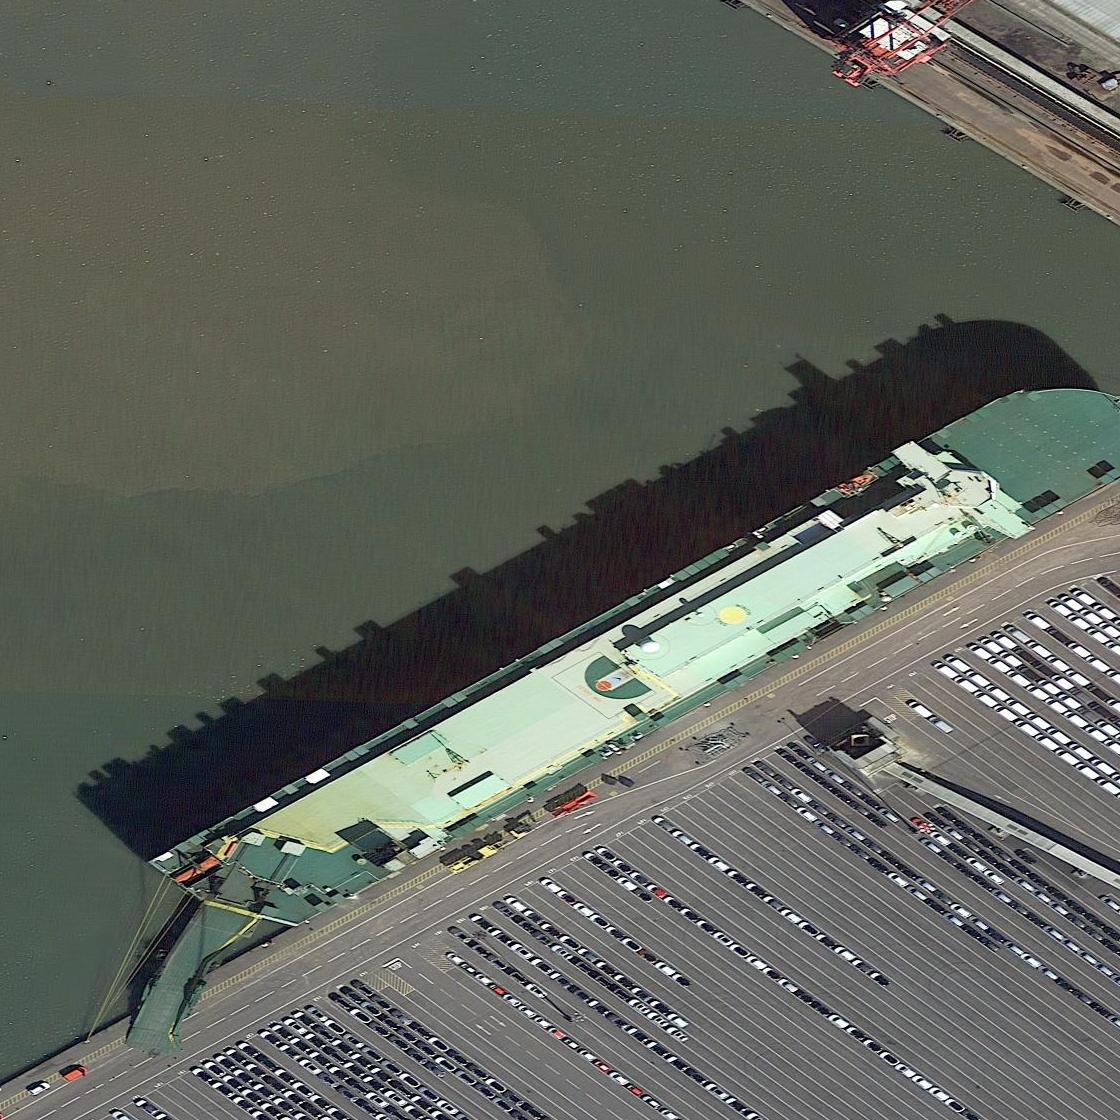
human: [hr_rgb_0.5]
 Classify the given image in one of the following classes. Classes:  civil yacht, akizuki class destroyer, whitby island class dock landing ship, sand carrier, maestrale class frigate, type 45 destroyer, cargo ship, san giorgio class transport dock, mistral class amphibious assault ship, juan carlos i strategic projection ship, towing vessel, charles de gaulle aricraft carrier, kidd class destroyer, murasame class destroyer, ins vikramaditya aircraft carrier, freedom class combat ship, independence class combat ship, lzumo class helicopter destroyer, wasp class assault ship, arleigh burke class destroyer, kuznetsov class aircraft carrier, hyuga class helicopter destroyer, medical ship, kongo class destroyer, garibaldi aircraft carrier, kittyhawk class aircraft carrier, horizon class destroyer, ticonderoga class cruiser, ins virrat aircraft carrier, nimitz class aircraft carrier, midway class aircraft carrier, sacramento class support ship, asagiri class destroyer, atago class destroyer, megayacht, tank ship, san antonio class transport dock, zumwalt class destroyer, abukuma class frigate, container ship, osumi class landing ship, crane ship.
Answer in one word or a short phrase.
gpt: Cargo ship